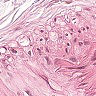
Metastatic tissue present: no